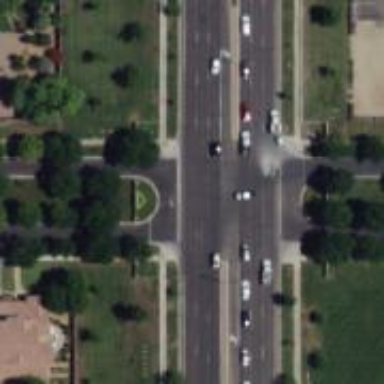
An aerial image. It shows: Road with stop sign.